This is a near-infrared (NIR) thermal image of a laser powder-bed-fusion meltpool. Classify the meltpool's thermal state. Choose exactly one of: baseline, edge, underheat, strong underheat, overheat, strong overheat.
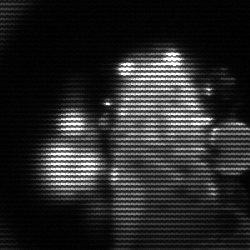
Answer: strong underheat